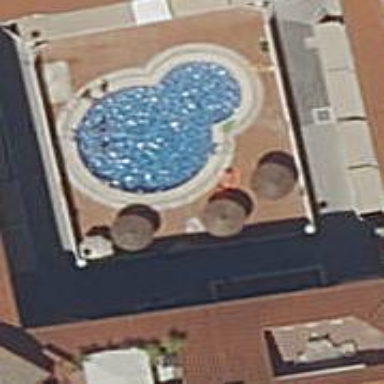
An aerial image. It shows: Swimming pool located in leisure land.